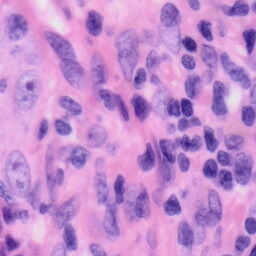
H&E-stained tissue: Skin